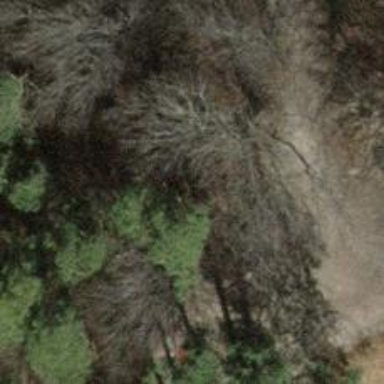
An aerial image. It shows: Dirt steps along the road.